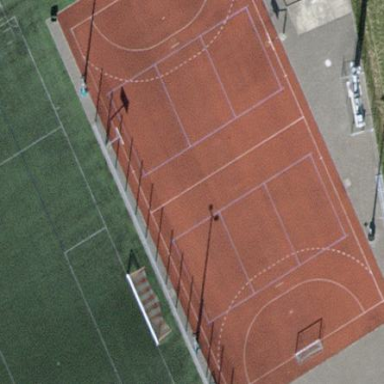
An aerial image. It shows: Basketball court on leisure land pitch.